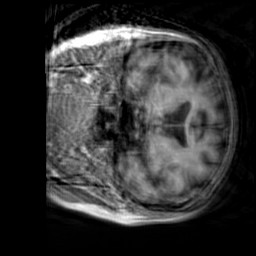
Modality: T1w
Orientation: coronal
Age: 71
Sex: female
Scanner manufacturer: siemens
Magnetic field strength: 3 T
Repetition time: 2.3 s
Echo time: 0.00303 s